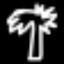
Label: palm tree